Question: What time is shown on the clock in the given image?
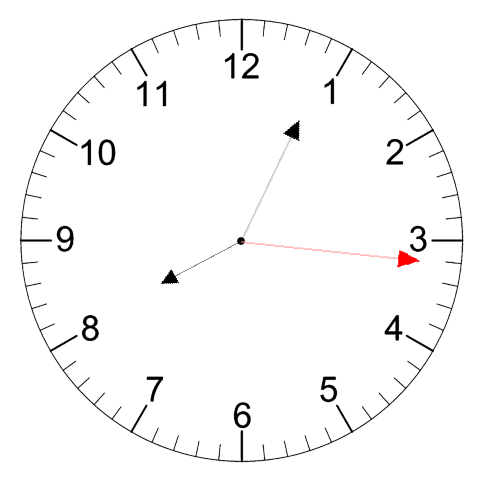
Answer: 08:04:16